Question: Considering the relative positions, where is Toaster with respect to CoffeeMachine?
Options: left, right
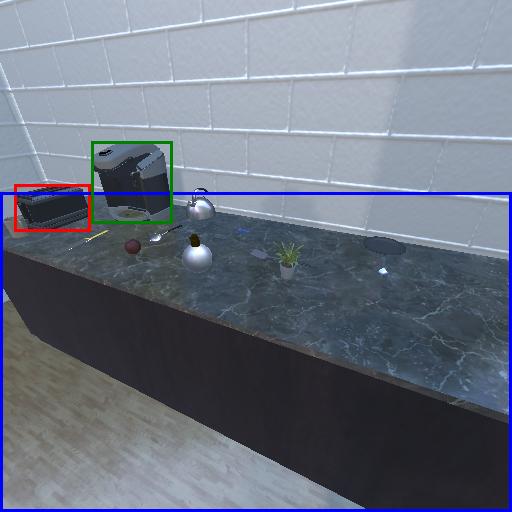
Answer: left